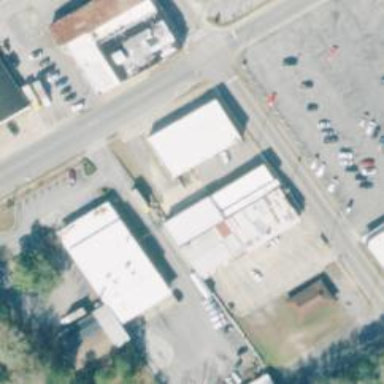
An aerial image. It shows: Post office.